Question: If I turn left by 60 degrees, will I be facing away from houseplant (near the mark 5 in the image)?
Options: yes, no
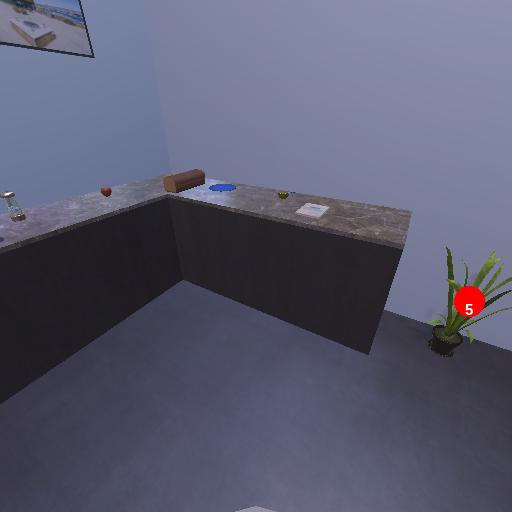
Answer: yes